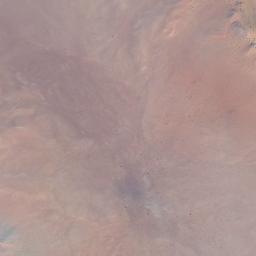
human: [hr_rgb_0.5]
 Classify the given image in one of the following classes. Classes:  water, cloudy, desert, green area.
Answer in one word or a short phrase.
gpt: desert